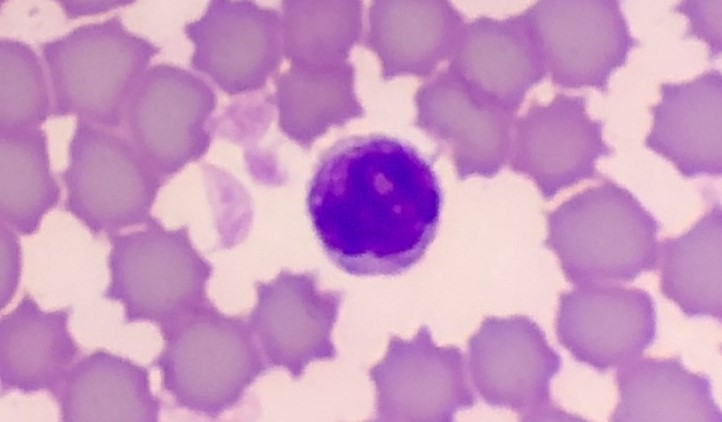
White blood cell type: Lymphocyte